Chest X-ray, AP view. Patient: 30 years old, sex M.
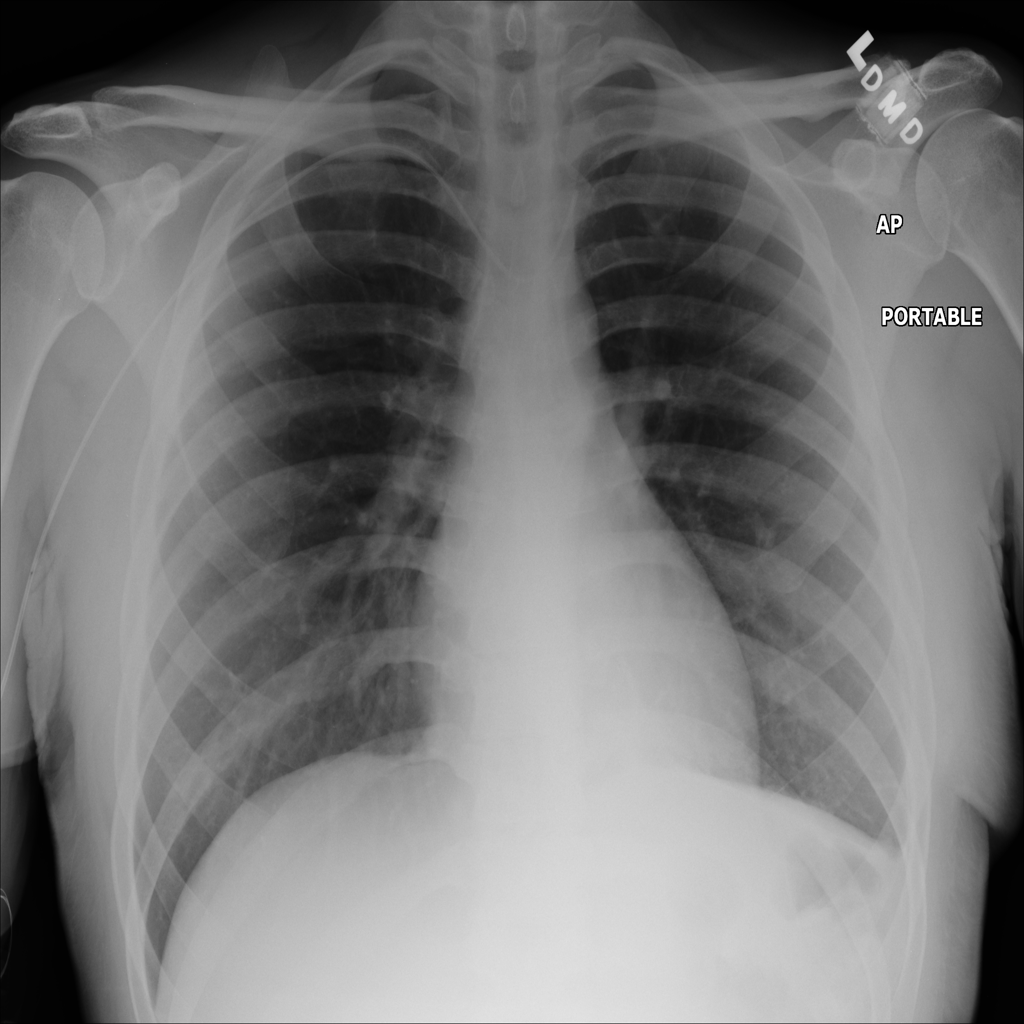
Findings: No Finding